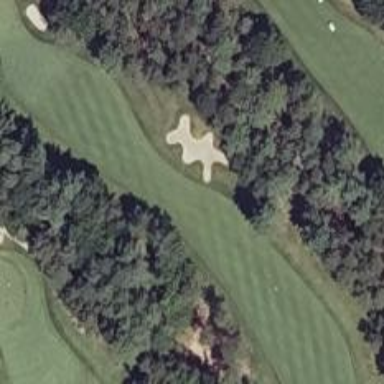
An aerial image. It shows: Golf hole.